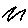
Label: zigzag